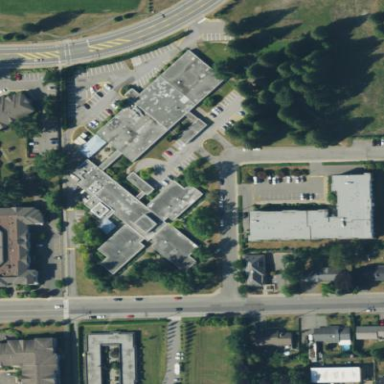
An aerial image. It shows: Residential building serving as nursing home.